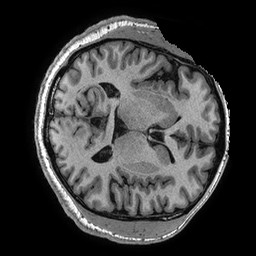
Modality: T1w
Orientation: axial
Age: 40
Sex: male
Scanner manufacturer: ge
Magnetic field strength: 3 T
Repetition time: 0.006952 s
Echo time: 0.00292 s